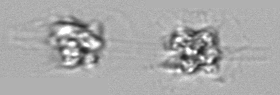
Label: Leptocylindrus_mediterraneus